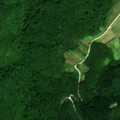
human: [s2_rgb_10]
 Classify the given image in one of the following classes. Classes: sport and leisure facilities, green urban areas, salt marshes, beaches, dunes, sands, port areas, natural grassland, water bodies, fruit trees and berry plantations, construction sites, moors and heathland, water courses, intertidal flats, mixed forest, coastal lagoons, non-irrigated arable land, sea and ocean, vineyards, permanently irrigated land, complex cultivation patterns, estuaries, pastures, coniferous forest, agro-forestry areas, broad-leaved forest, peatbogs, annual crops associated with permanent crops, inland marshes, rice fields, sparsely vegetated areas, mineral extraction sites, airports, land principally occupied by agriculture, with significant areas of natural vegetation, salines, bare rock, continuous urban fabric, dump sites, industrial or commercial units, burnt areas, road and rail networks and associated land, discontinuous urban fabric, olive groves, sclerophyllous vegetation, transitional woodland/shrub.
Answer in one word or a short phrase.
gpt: complex cultivation patterns, broad-leaved forest, coniferous forest